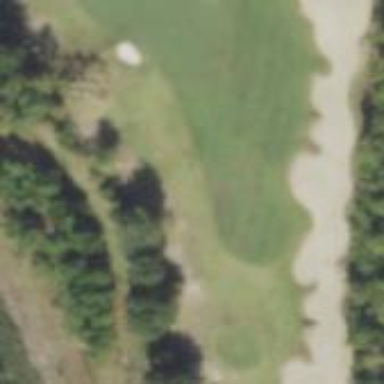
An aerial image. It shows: Sandy area is golf bunker.